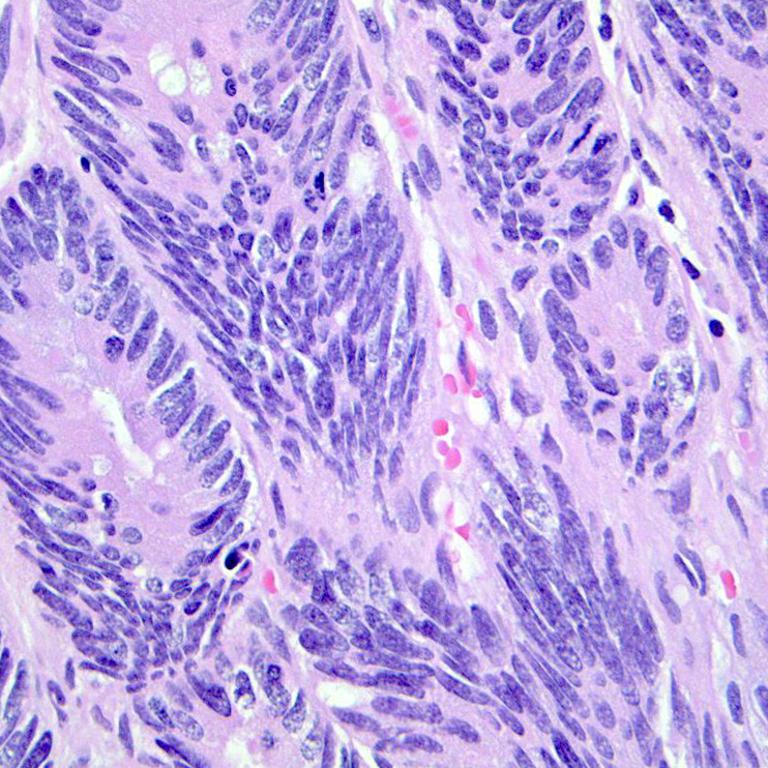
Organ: colon
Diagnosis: adenocarcinomas